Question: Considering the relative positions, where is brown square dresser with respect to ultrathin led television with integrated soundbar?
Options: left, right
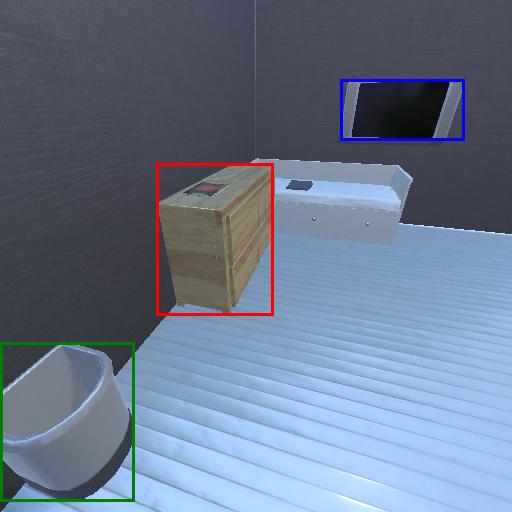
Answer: left